五年级 · 立体几何学
如图, 笑笑家新买的一个无盖玻璃鱼缸, 长、宽、高分别是 12 分米、 7 分米、 9 分米。

（1）做这个玻璃鱼缸至少需要多少平方分米的玻璃?

（2）笑笑把一块石块放进鱼缸里，放入石块前玻璃缸中水的高度是 4 分米，石块完全沉入水中，水面升高 2 分米, 这块石块的体积是多少立方分米?
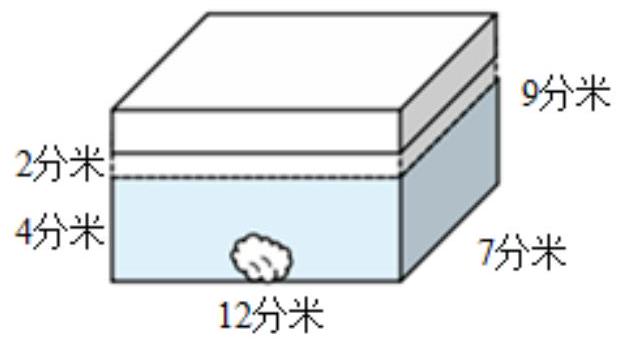
答案: 解（1） 426 平方分米

(2) 168 立方分米

【分析】（1）玻璃面积 $=$ 长 $\times$ 宽 + 长 $\times$ 高 $\times 2+$ 宽 $\times$ 高 $\times 2$, 据此列式解答;

（2）水面升高的体积就是石块体积, 用长 $\times$ 宽 $\times$ 升高的水的高度 $=$ 石块体积, 据此列式解答。

【详解】（1） $12 \times 7+12 \times 9 \times 2+7 \times 9 \times 2$

$=84+216+126$

$=426$ (平方分米)

答: 做这个玻璃鱼缸至少需要 426 平方分米的玻璃。

(2) $12 \times 7 \times 2=168$ (立方分米)

答: 这块石块的体积是 168 立方分米。

【点睛】关键是掌握长方体表面积公式, 利用转化思想, 将不规则物体的体积转化为规则的长方体进行计算。